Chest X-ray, AP view. Patient: 58 years old, sex M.
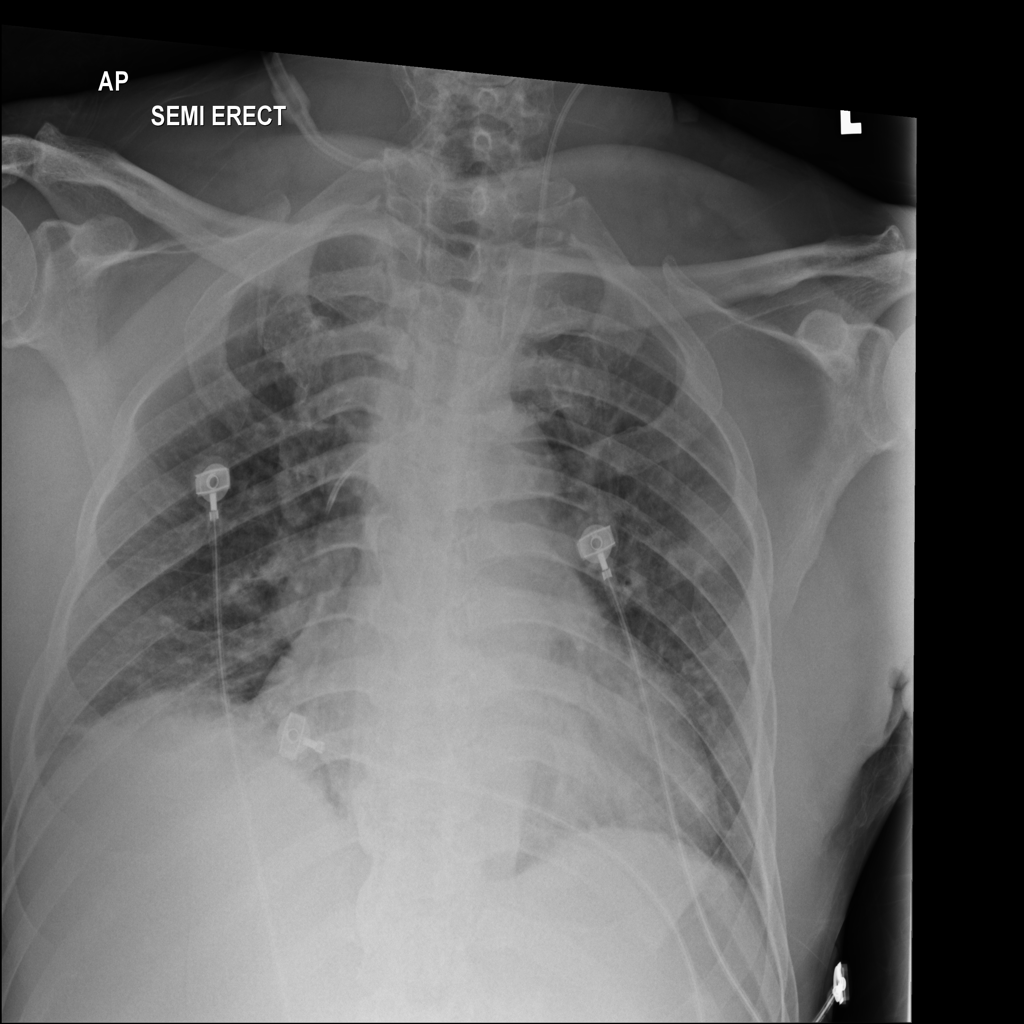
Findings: Atelectasis